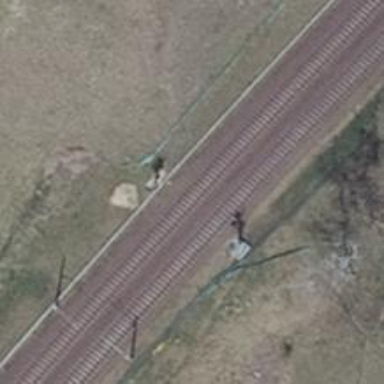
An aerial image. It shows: Railway signal.